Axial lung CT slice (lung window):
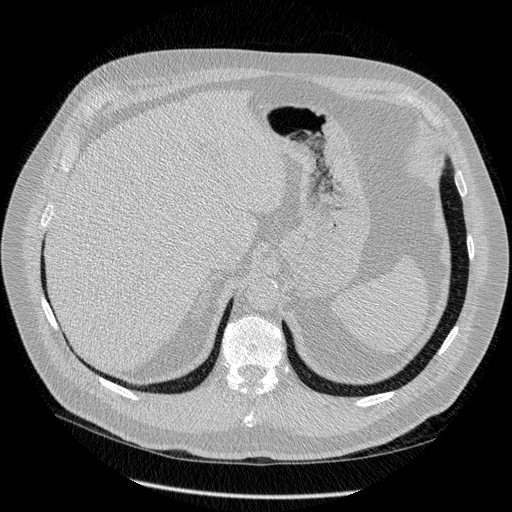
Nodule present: no